Question: I have a string which contains multiple "a" characters, so I made this jquery function to replace them (cannot do it server-side).
'''
$(document).ready(function() {
$('#tab-3').click(function(){
$('#tab-3').html($('#tab-3').html().replace(/a/g, '*'));
});
});
'''
Now this code '$('#tab-3').html($('#tab-3').html().replace(/a/g, '*'));' works if I run it in console, but not on page.
I must say that I get the string via curl, and the characters are like so, instead of 'a'
Any ideas? Thanks!
tried this:
'''
setTimeout(function() {
alert('mda');
console.log($('#tab-3').html());
$('#tab-3').html($('#tab-3').html().replace(/a/g, '*'));
}, 0);
'''
Alert works, html() shows the content in console, the last one fails.
I'm starting to think it is the browser that prints the a character, and it may be 'a'
Will try this theory now!
Not working, tried with 'a' instead of a..
Another interesting thing..if i do:
'''
setTimeout(function() {
console.log($('#tab-3').html().replace(/a/g, '*'));
});
'''
or with a instead of 'a' it prints the string as it is...only if i run the same code again in browser does it work...
I have no idea on what to do next..
here is a screenshot proving it works in browser (the red text above is the console.log i did in setTimeout function...

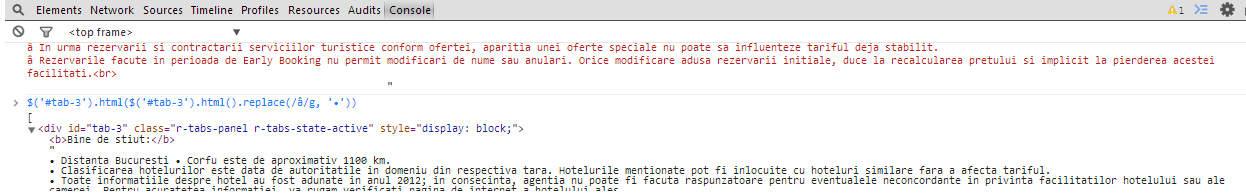
Answer: Ended up using 'echo iconv('UTF-8', 'ASCII//ignore',$string);' I had to use '//ignore' because it would generate a notice..But instead of converting it to a bullet, this simply deletes the characters....
Hope this helps anyone. Thank you all for your time!